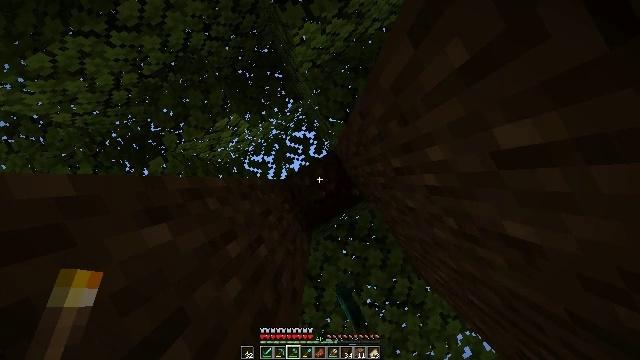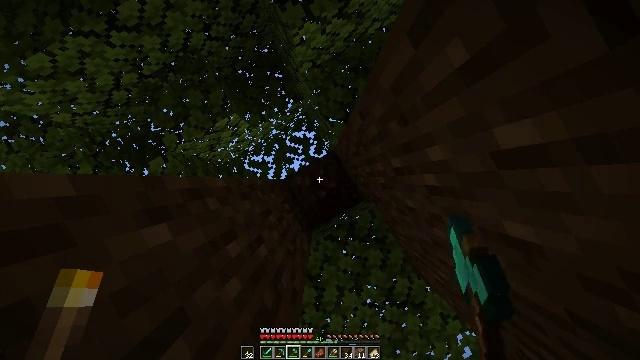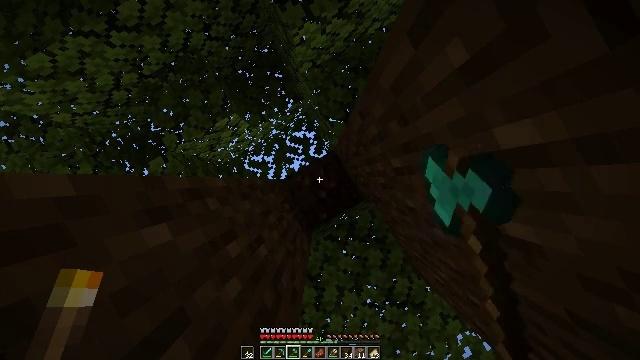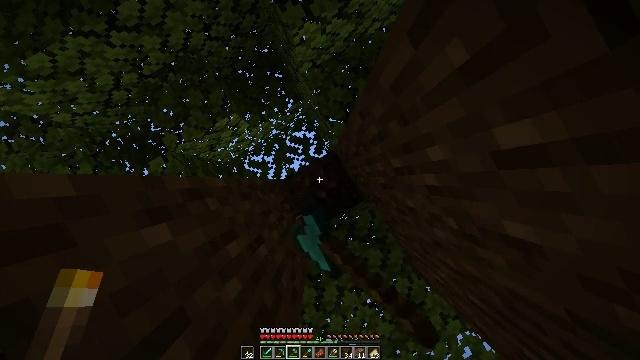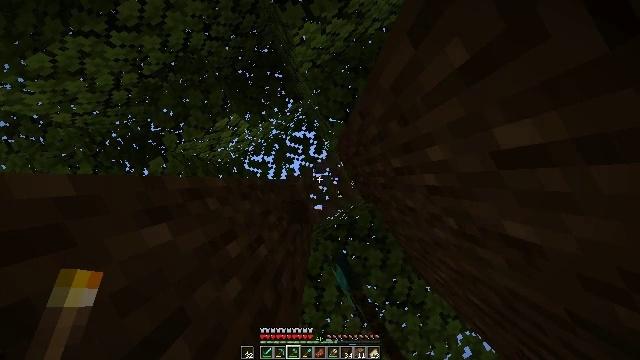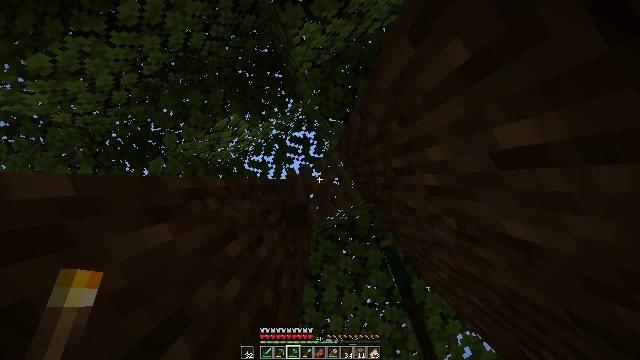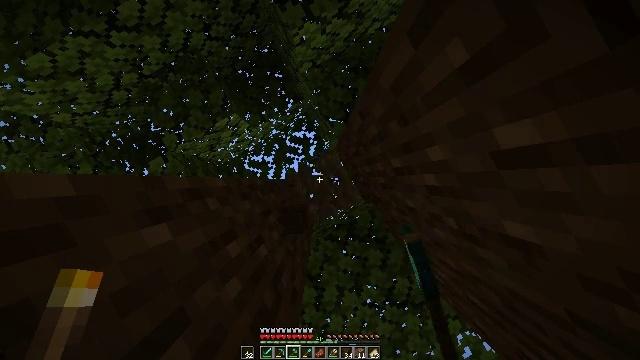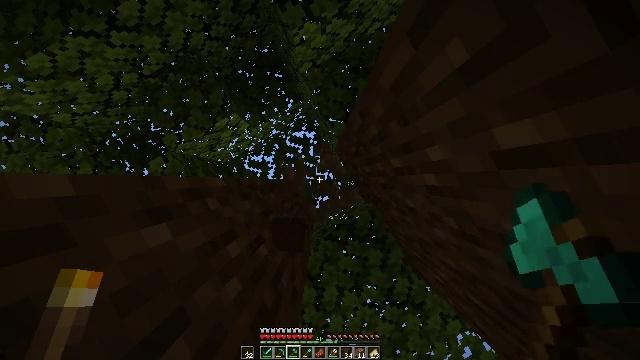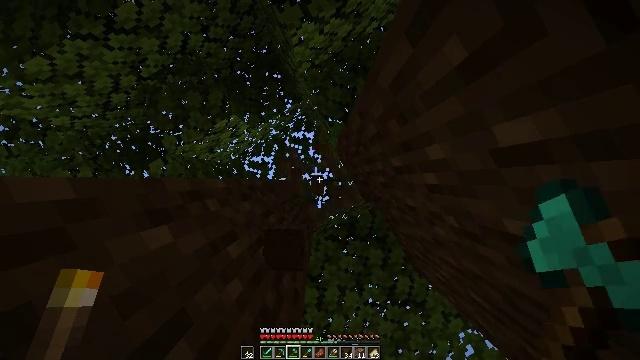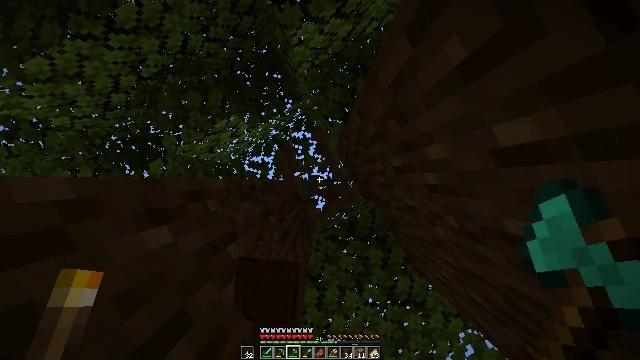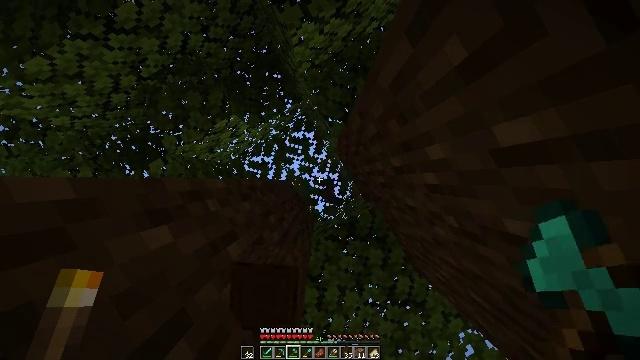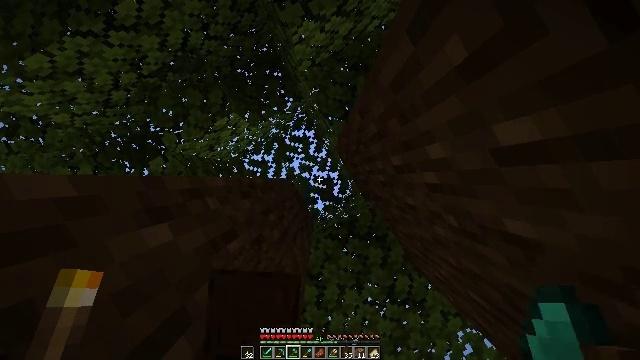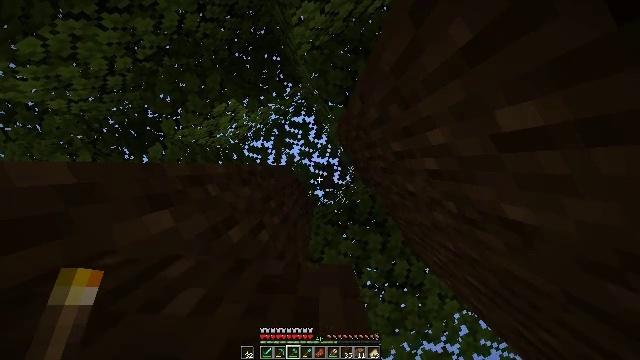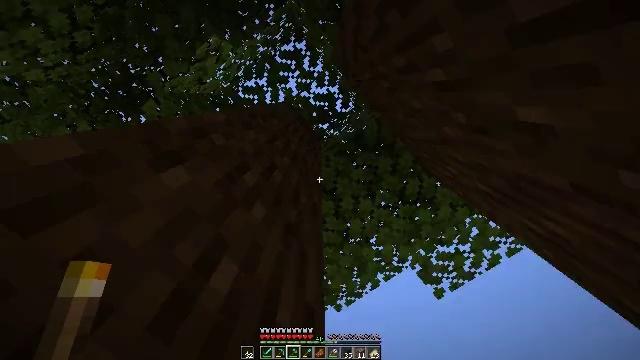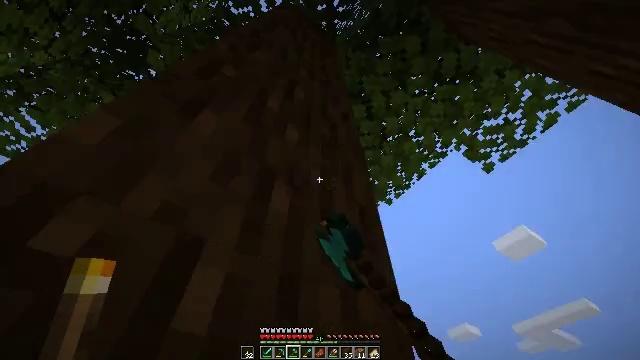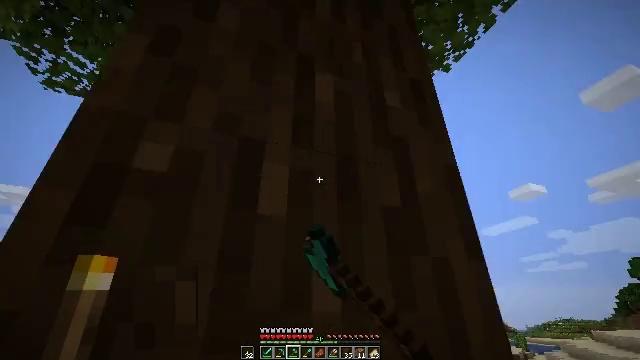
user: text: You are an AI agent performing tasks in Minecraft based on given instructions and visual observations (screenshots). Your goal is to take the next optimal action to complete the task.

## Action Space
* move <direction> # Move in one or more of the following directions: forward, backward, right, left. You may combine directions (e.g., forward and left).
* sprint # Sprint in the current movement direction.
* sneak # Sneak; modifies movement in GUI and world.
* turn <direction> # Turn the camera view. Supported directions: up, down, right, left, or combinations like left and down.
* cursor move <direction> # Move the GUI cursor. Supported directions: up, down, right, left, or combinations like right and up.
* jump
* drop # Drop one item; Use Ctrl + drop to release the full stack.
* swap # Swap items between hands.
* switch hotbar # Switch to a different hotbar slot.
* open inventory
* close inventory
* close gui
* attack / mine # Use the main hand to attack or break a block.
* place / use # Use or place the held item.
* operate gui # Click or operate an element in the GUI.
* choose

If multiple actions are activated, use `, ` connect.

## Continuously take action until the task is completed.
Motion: motion action
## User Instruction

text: Collect dark oak log for building.
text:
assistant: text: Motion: attack / mine
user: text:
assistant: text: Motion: attack / mine
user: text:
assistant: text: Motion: attack / mine
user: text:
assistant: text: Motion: attack / mine
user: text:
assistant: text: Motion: attack / mine
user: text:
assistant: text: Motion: attack / mine
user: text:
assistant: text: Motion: attack / mine
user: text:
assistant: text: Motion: attack / mine
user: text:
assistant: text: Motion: attack / mine
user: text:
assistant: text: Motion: attack / mine
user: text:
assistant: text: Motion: attack / mine
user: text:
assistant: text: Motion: turn down, attack / mine
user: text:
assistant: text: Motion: turn left and down, attack / mine
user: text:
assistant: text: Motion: turn left and down, attack / mine
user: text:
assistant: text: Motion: turn left and down, attack / mine
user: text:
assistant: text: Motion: turn left and down, attack / mine
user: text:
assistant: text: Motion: turn left and down, attack / mine
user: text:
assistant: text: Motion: attack / mine
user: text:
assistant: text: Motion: attack / mine
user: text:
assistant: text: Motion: attack / mine
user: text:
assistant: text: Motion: attack / mine
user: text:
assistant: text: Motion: attack / mine
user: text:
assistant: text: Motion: attack / mine
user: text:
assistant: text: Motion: attack / mine
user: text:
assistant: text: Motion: turn down, attack / mine
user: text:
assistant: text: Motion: turn down, attack / mine
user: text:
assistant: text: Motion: turn down, attack / mine
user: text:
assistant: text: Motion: turn right and down, attack / mine
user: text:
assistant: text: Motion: turn down, attack / mine
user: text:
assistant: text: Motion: turn right and down, attack / mine